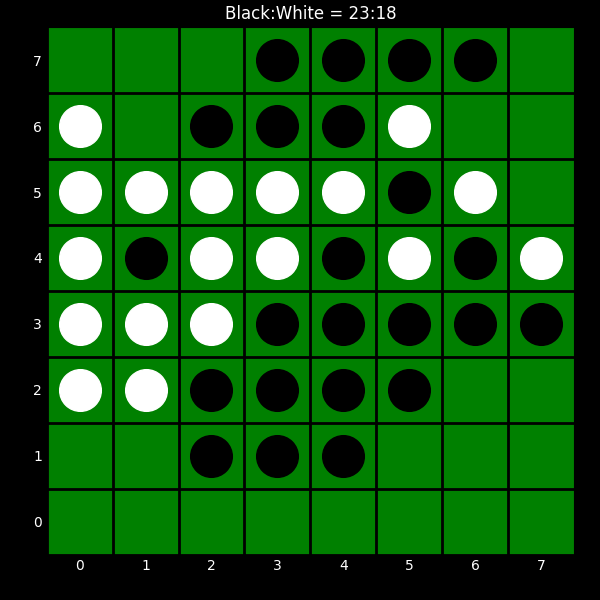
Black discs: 23
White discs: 18